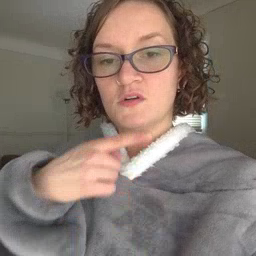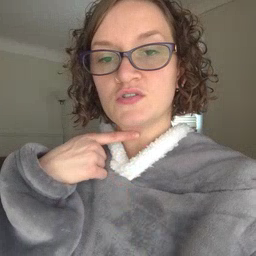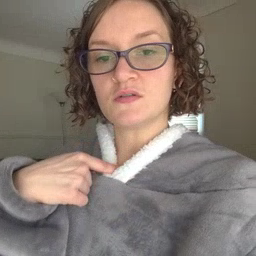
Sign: thirsty